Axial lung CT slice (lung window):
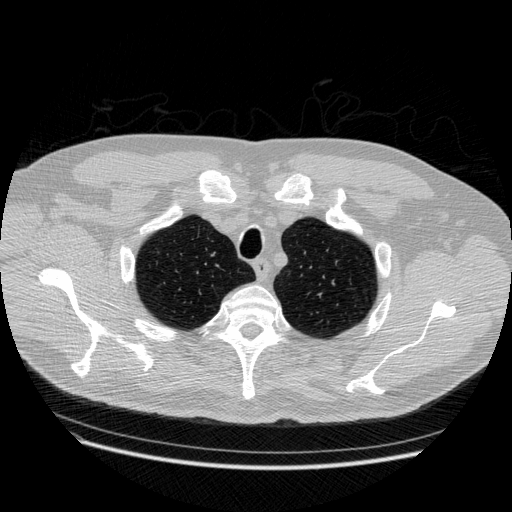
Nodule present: no